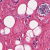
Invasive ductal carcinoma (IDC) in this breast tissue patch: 0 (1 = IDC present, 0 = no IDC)